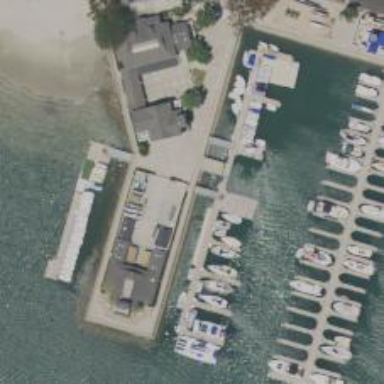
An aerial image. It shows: Pier with mooring facilities.